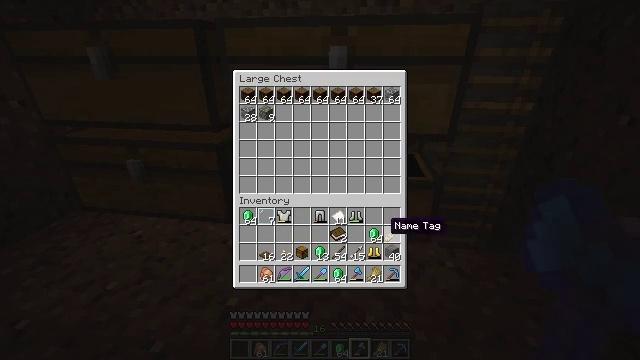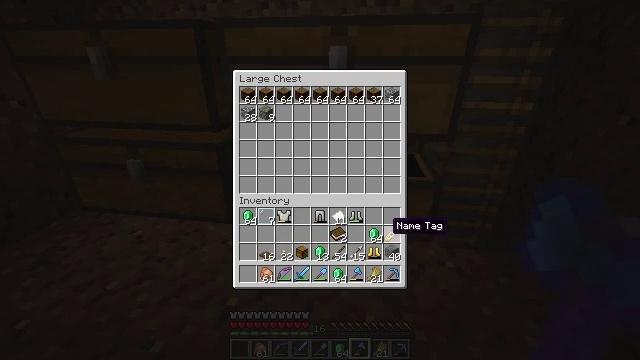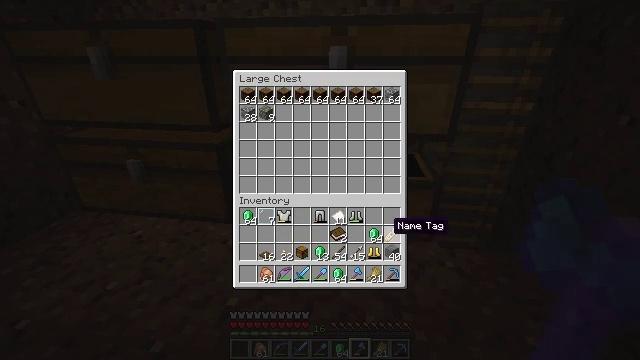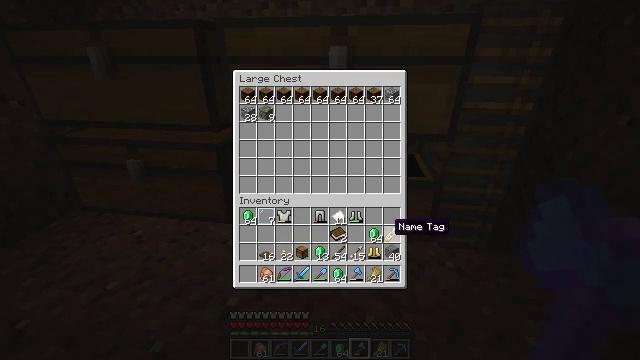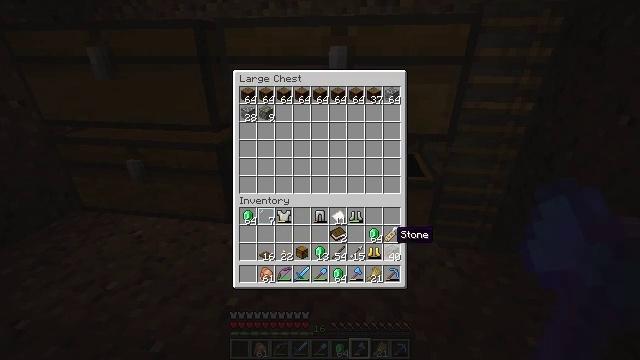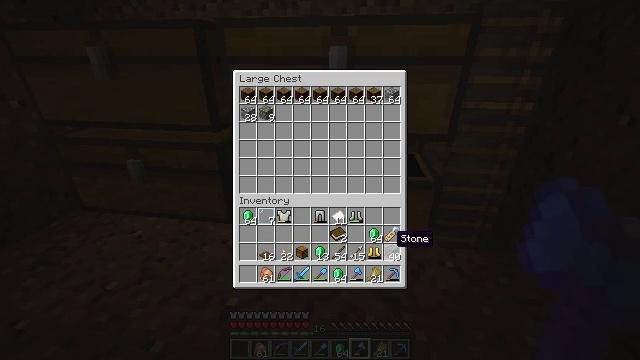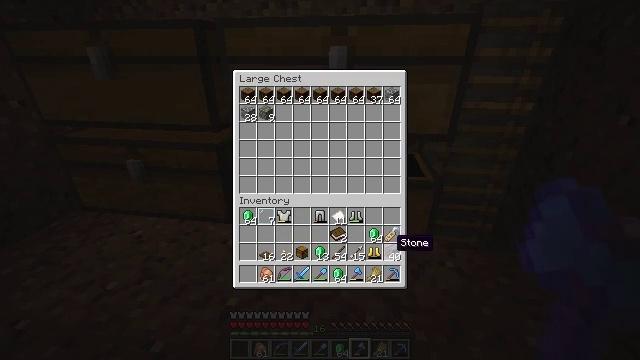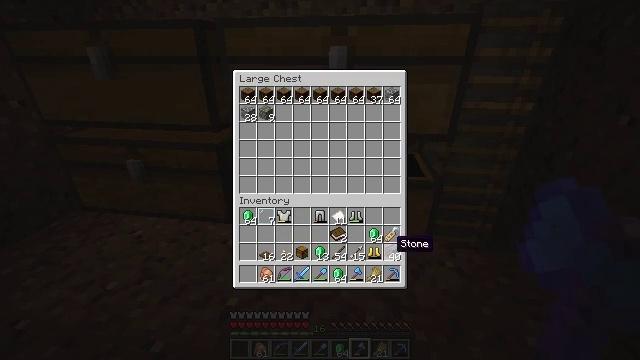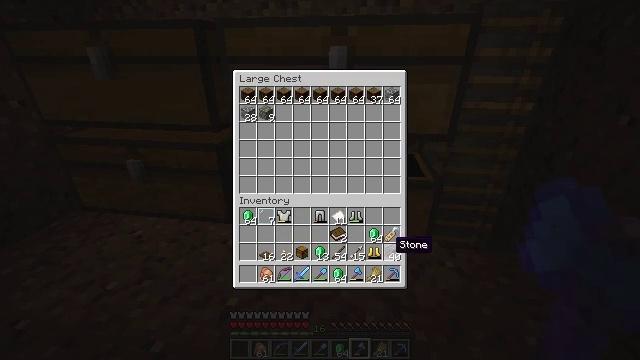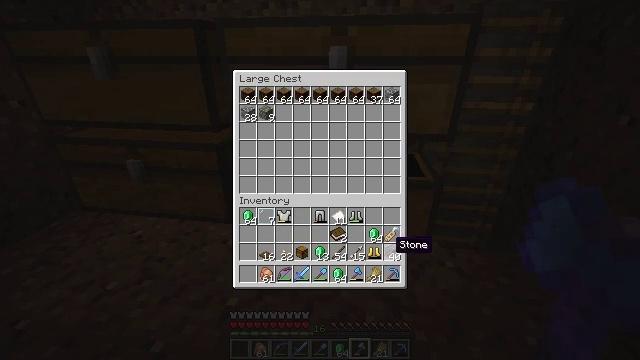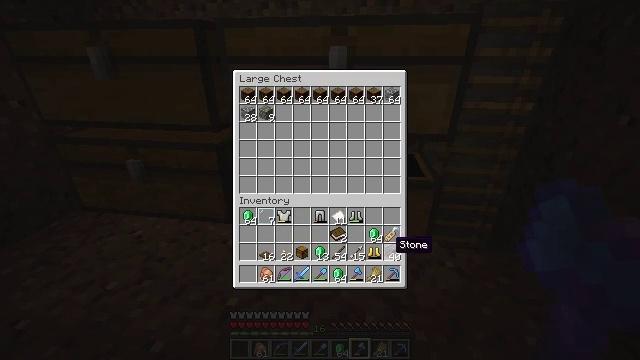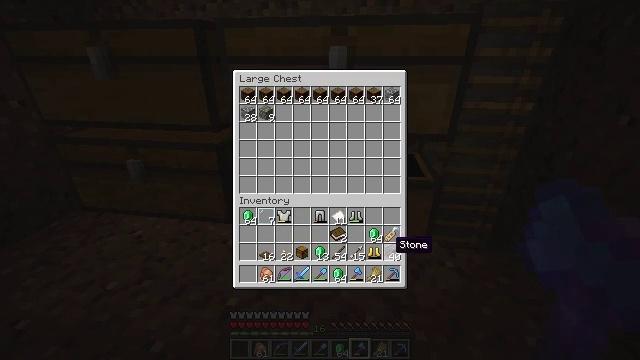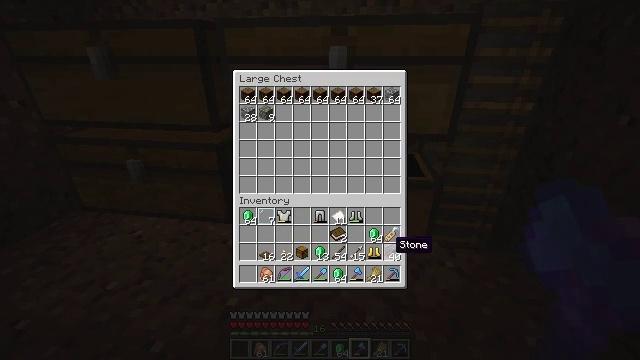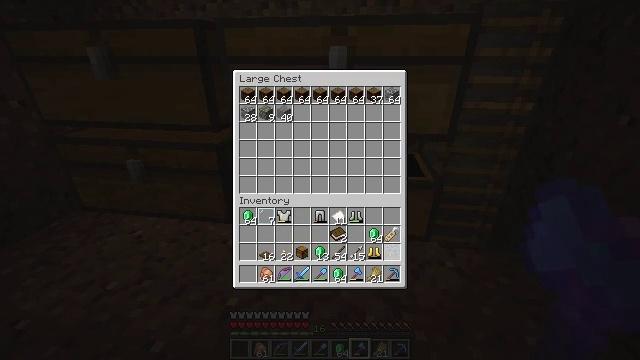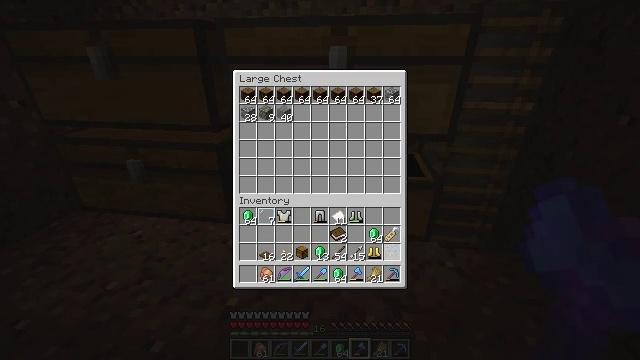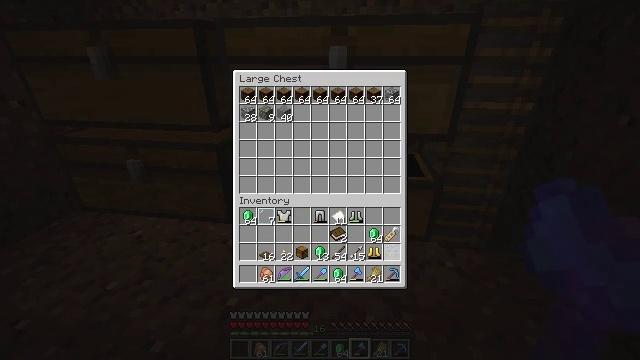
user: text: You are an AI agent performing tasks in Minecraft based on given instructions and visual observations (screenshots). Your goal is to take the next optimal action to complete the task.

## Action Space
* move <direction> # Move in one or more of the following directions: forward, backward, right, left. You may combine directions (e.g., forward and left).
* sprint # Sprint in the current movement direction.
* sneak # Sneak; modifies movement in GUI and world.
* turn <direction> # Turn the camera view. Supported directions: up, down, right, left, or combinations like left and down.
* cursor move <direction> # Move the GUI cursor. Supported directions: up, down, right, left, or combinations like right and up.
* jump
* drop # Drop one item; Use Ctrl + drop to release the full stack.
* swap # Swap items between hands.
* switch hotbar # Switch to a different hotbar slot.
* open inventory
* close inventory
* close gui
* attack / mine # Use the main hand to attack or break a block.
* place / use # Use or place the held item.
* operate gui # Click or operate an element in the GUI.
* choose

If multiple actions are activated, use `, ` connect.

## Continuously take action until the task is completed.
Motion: motion action
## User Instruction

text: Break the cauldron to collect it.
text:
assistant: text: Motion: sneak
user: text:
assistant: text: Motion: sneak
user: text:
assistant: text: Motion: sneak
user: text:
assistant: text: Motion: sneak, cursor move down
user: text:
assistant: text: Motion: sneak
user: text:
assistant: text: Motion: sneak
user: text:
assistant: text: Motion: sneak
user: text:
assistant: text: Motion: sneak
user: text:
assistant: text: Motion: sneak
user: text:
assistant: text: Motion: sneak
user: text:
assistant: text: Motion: sneak
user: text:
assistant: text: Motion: sneak
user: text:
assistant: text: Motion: sneak, operate gui
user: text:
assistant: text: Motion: sneak, operate gui
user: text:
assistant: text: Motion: sneak, operate gui
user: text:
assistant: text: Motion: sneak, operate gui
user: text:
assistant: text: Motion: sneak, cursor move left and up
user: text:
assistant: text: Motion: sneak, cursor move left and up
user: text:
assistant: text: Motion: sneak, cursor move left and up
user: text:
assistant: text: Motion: sneak, cursor move up
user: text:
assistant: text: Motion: sneak, cursor move up
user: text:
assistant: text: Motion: sneak
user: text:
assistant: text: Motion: sneak
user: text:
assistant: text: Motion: sneak
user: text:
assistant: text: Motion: sneak
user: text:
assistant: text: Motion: sneak
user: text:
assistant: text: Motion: sneak
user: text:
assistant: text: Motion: sneak
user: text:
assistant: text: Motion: sneak
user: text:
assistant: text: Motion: sneak